Question: I'm trying apply this CSS property:
'''
.accordion .accordion-title {
list-style-image: url("images/btn_mas.png") !important;
}
'''
To each 'h3.accordion-title' inside 'div.accordion' on <URL>. The idea is to have something like this:

Where LI items gets a image and that image change on hover for another one lets said for one called 'btn_menos.png' but I can't get it to work as you can see on the page. What I'm doing wrong? Any advice? How Ic can achieve that?
I can't change how the HTML for the item is generated so it's required to work with that markup
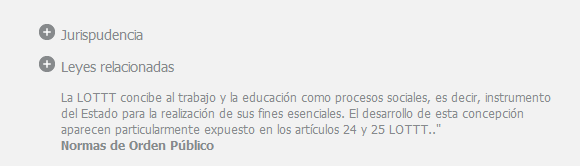
Answer: You cant add 'list-style-image' to an 'h3'. Those are reserved for 'li' tags. What you should do instead is add the image as a 'background' to the the 'span' that wraps that text like so:
'''
.accordion .accordion-title span {
color: #868a8c;
text-decoration: none;
background: url(images/btn_mas.png) no-repeat 0px 8px; //add
padding: 0 0 0 25px; //add
}
'''